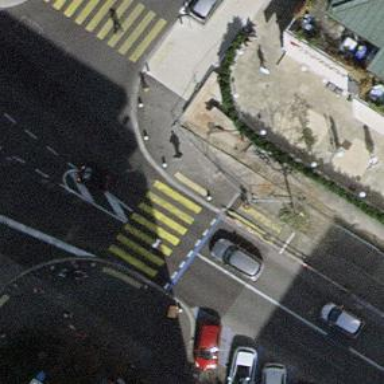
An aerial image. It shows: Kerb barrier.